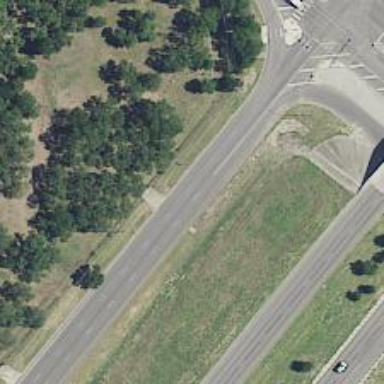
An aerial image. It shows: Secondary road with asphalt surface and frontage road.